Field crop: maize
Growth stage: 2
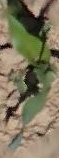
Species: maize